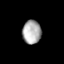
Tissue: skin
Cell type: Epithelial cells
Senescence score: 0.1259
Nuclear area (px): 430
Mean DAPI intensity: 172.356